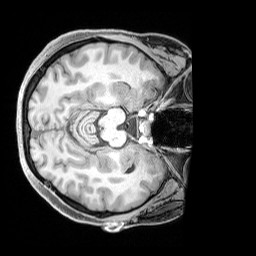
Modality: T1w
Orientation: axial
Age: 22
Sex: female
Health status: healthy
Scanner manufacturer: siemens
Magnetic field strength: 3 T
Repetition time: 1.65 s
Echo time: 0.00182 s